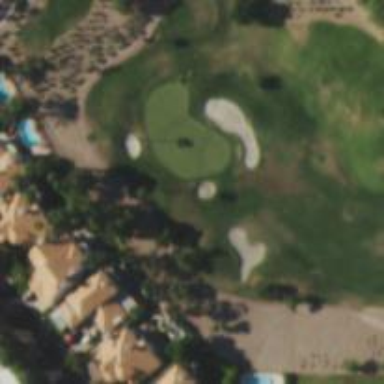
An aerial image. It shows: View of golf hole.